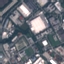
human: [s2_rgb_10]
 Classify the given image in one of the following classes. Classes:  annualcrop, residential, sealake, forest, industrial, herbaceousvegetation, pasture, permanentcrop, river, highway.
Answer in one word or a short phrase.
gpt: Industrial